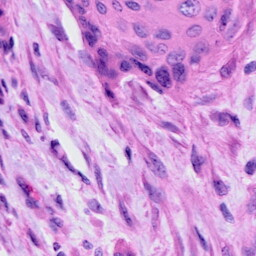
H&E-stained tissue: Cervix